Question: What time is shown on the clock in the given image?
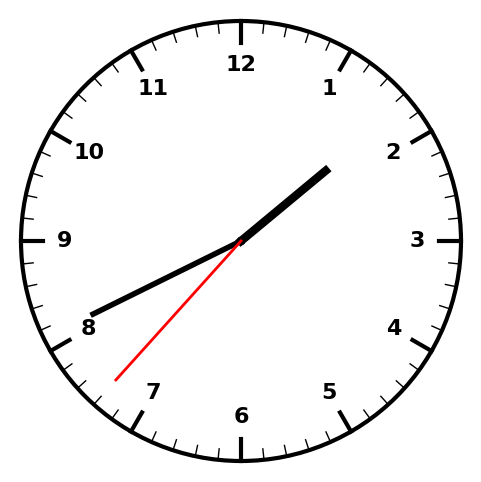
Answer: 01:40:37